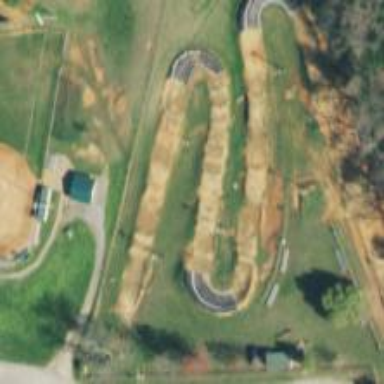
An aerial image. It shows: Cycling track for leisure land activities.